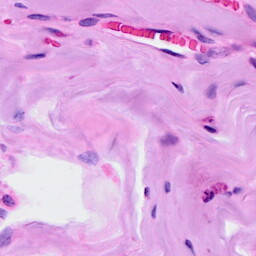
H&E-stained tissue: Breast